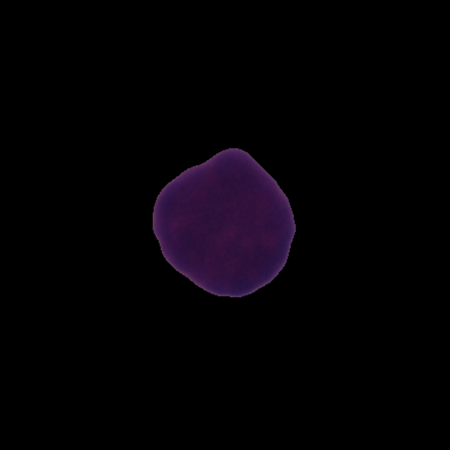
Label: healthy